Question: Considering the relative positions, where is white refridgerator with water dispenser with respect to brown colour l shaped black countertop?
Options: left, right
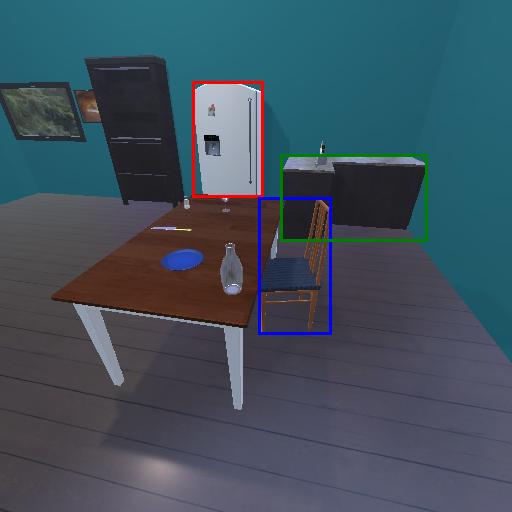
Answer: left